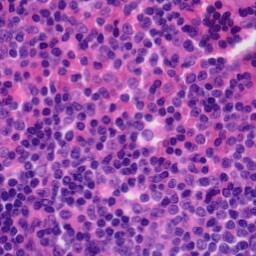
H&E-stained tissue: Tonsil